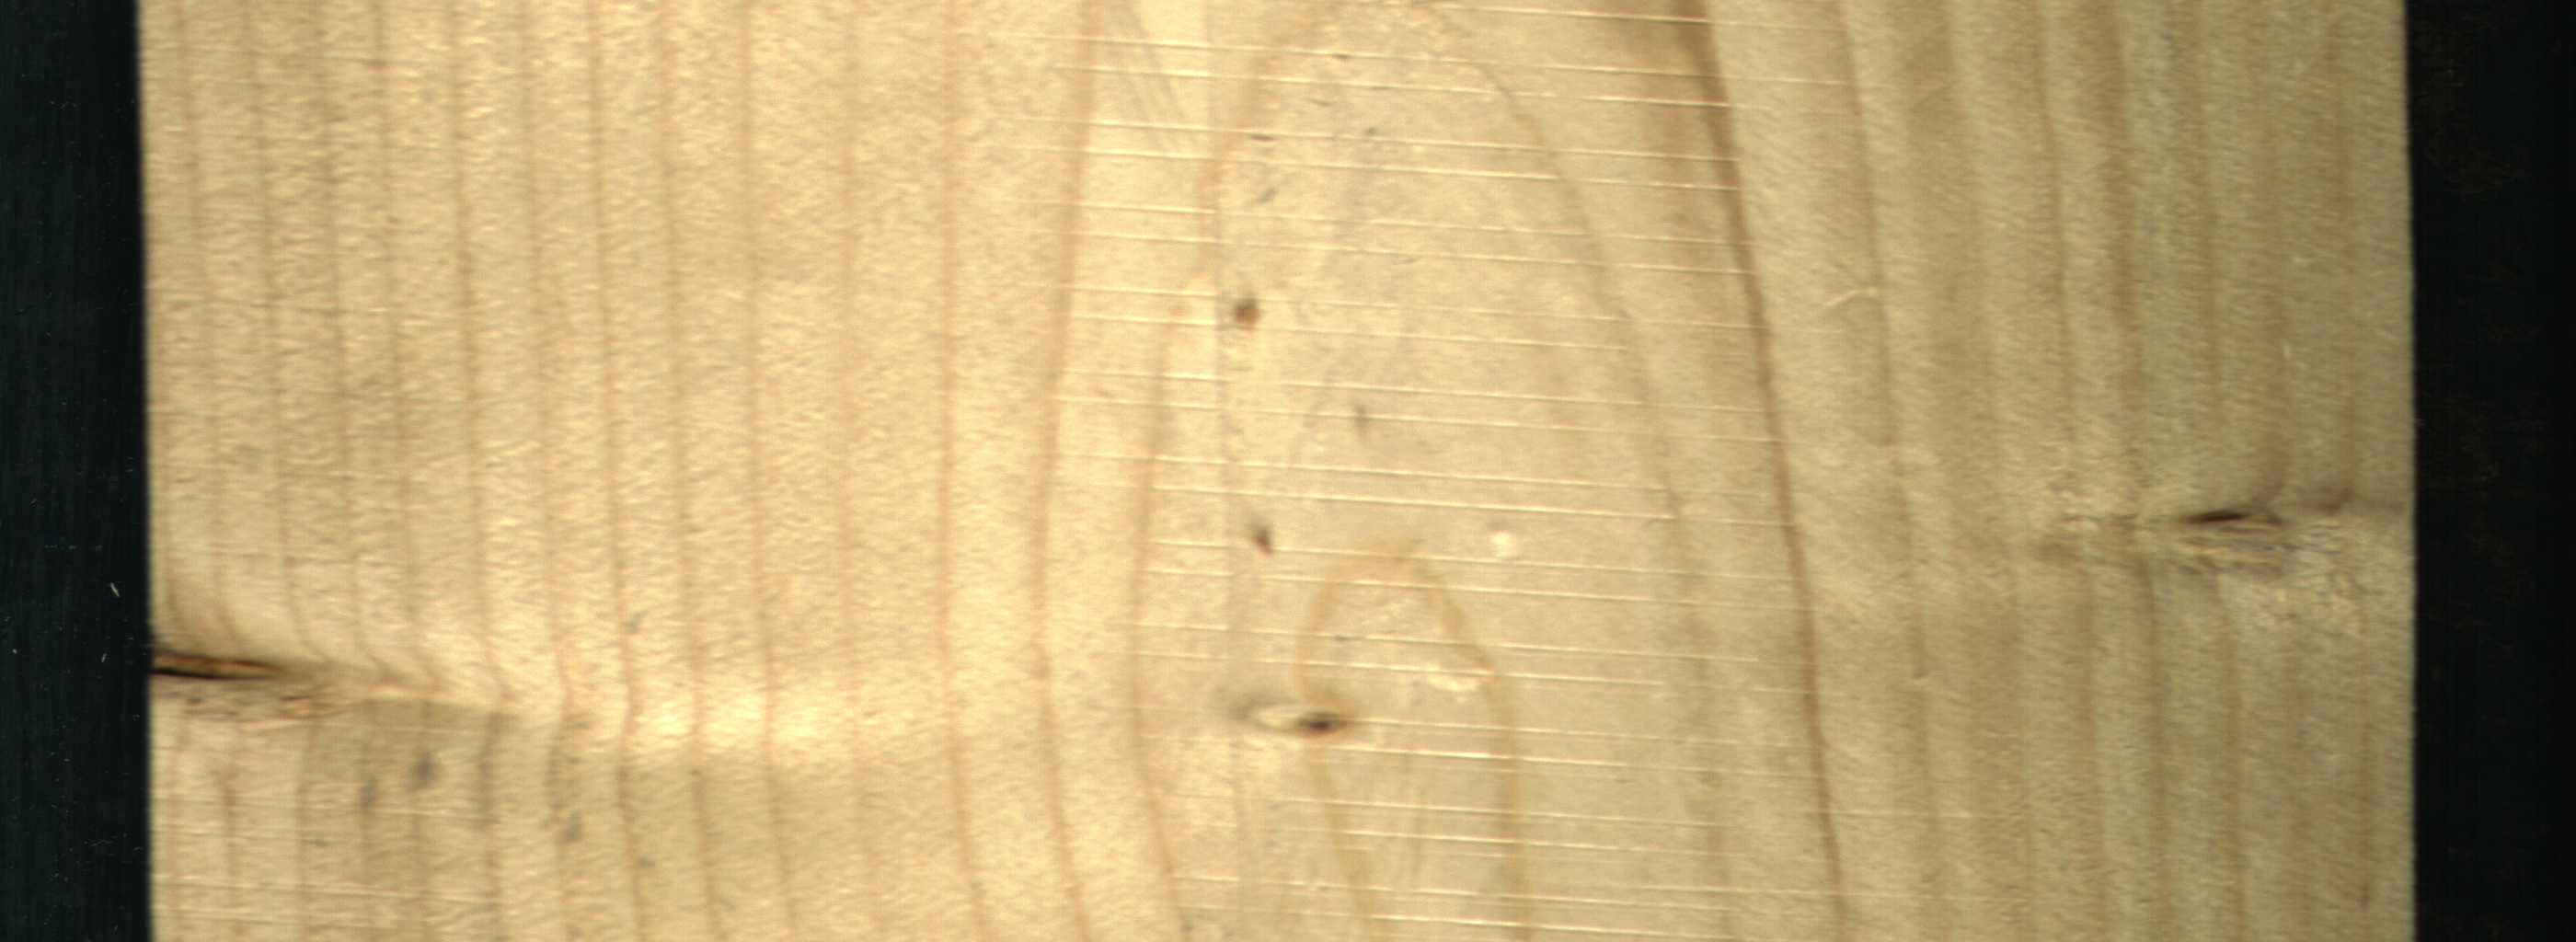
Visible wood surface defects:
Dead_Knot
Live_Knot
Live_Knot